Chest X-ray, AP view. Patient: 34 years old, sex M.
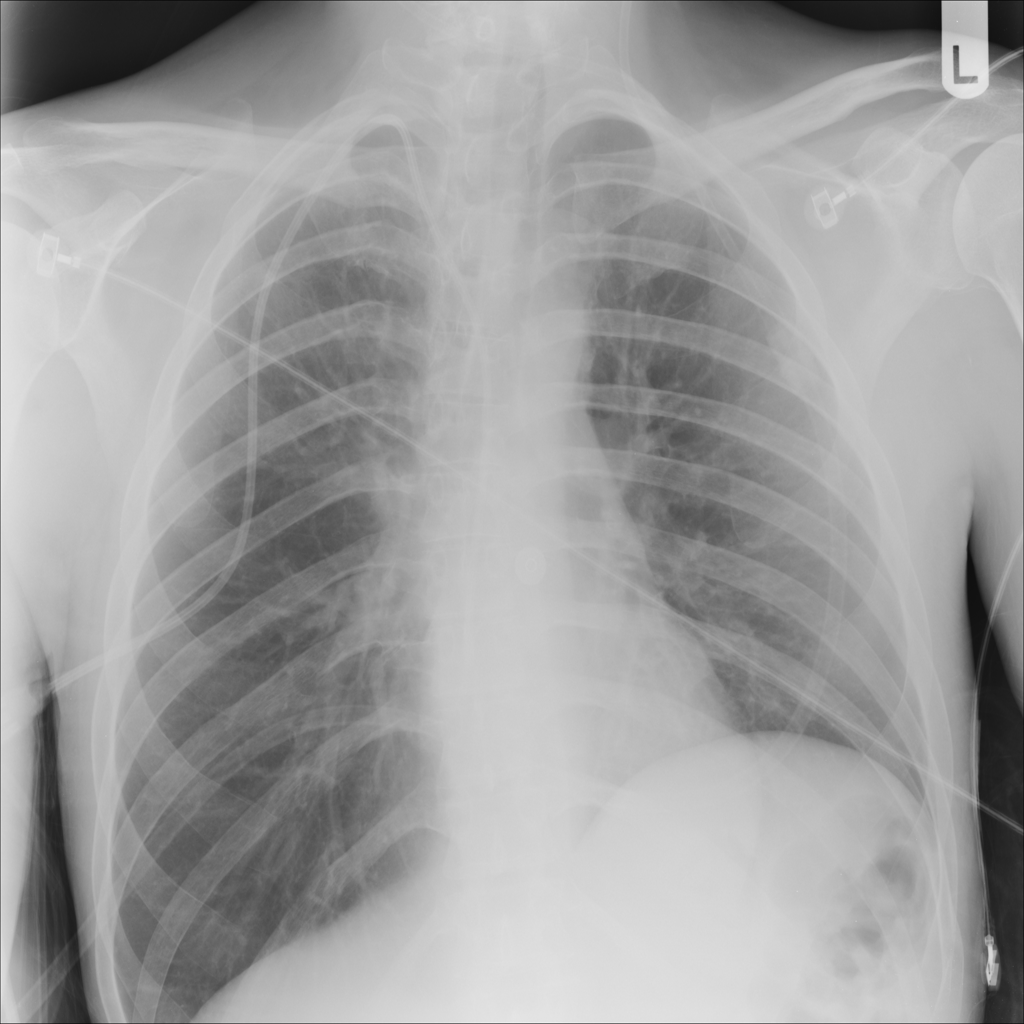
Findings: No Finding